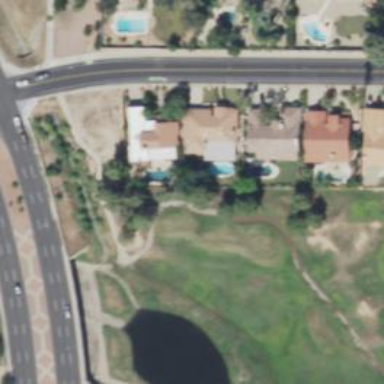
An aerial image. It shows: View of golf hole.